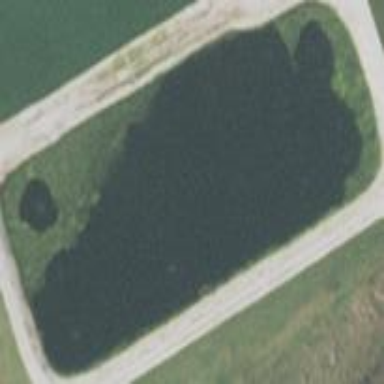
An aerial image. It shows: Image of wastewater.